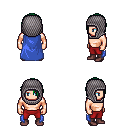
a pixel art fantasy rpg character, male body template, human, light skin, blue cape, red pants, green bangs hairstyle, chain hood, maroon shoes, four views (front, back, left, right), 2x2 character sprite sheet, small pixel art, hard edges, no anti-aliasing